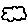
Label: cloud